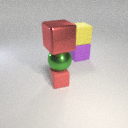
small red rubber cube in front of large purple rubber cube